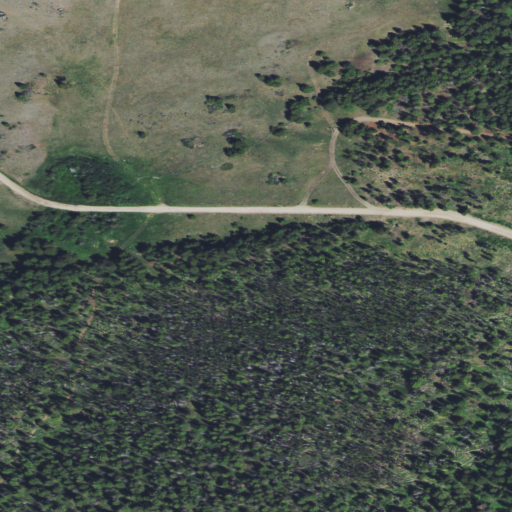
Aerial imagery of gap in Montana named Priest Pass containing evergreen forest, grassland, shrub, and open development